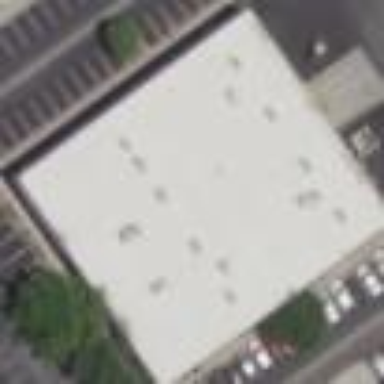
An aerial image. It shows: Commercial building.